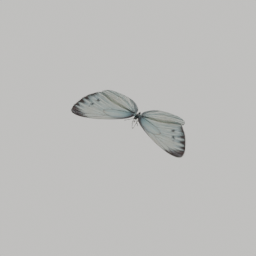
Label: animals